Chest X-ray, AP view. Patient: 41 years old, sex F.
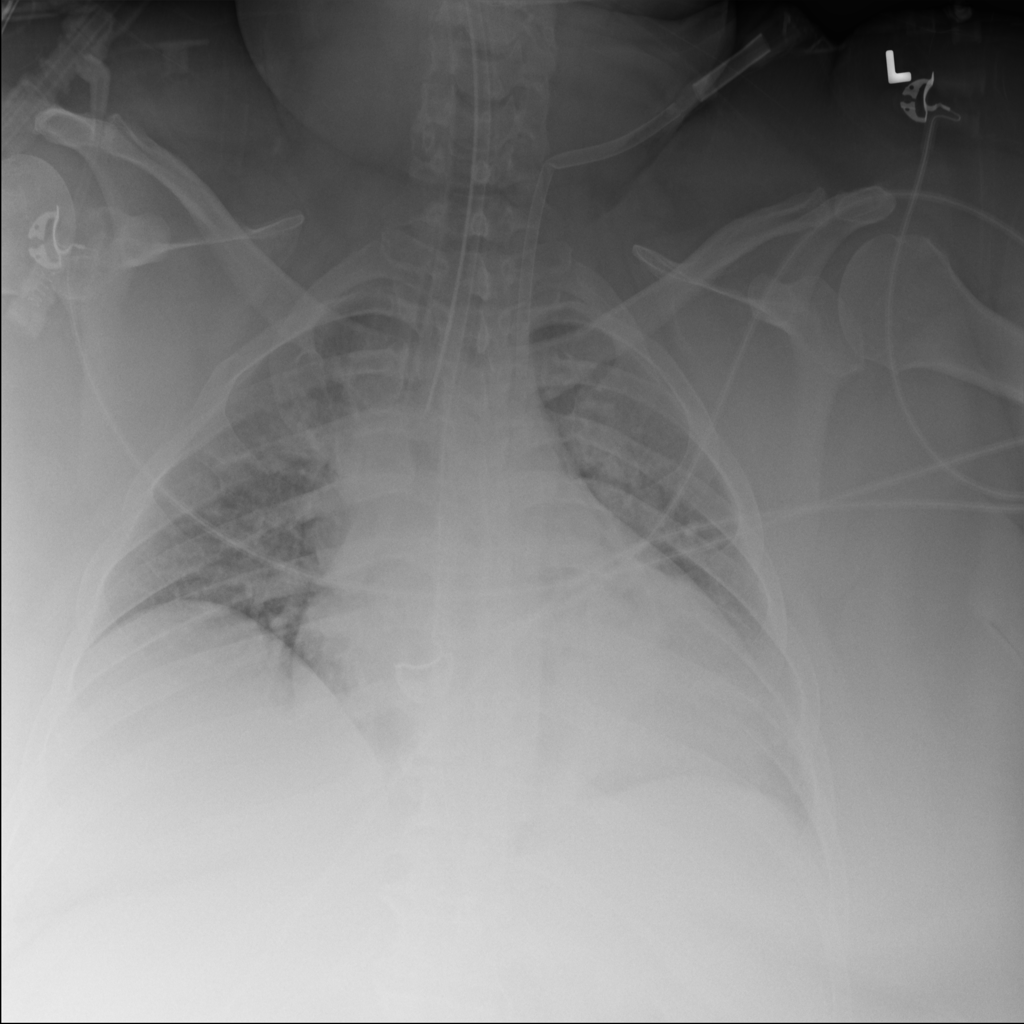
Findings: No Finding